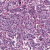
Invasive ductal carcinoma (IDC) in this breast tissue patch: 1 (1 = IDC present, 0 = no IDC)